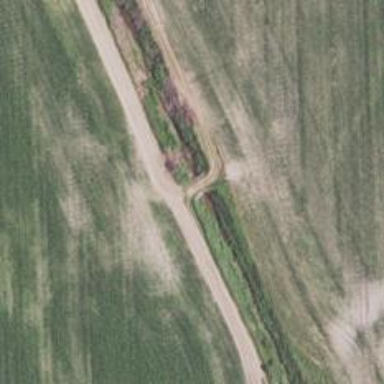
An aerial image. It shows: Track road with bridge.